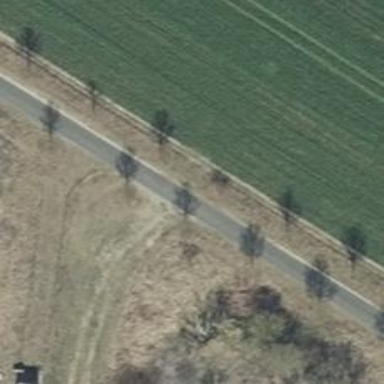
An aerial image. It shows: Row of deciduous broadleaved trees.